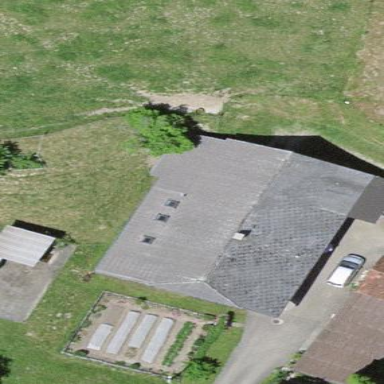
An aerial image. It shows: Farm building.